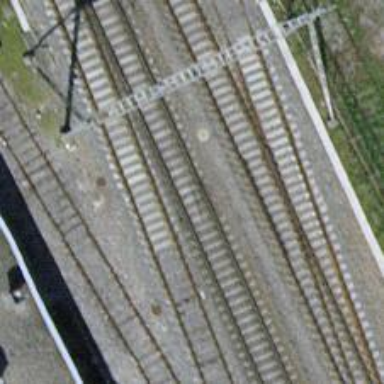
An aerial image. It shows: Single railway track with electrification through contact line.